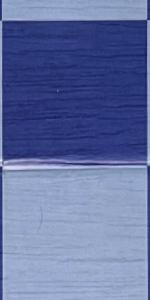
Label: Empty